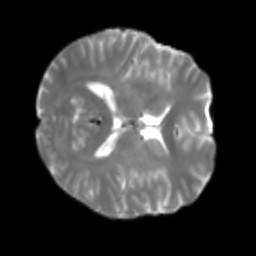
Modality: T2w
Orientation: axial
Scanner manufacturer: siemens
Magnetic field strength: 3 T
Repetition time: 4 s
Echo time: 0.0594 s